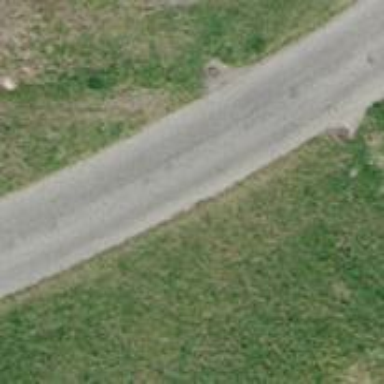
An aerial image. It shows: Unclassified road with asphalt surface.